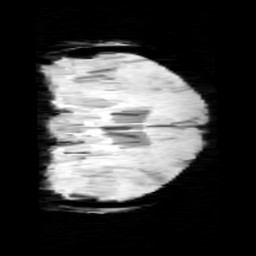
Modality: minIP
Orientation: coronal
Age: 11
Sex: male
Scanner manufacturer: siemens
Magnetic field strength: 3 T
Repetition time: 0.027 s
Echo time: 0.02 s